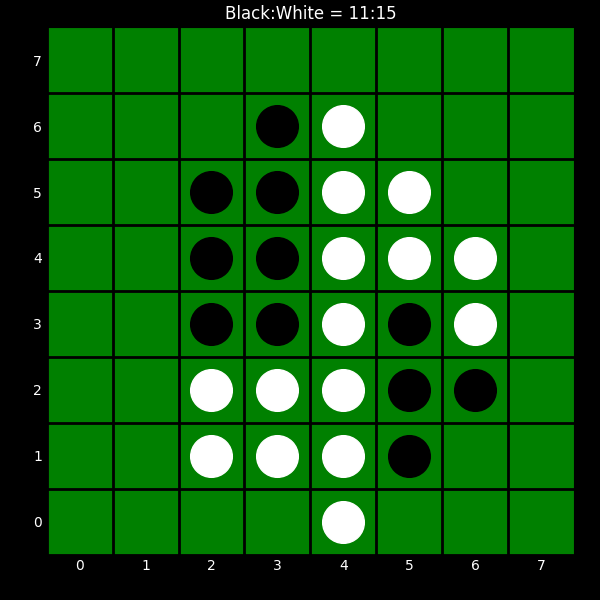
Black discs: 11
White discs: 15